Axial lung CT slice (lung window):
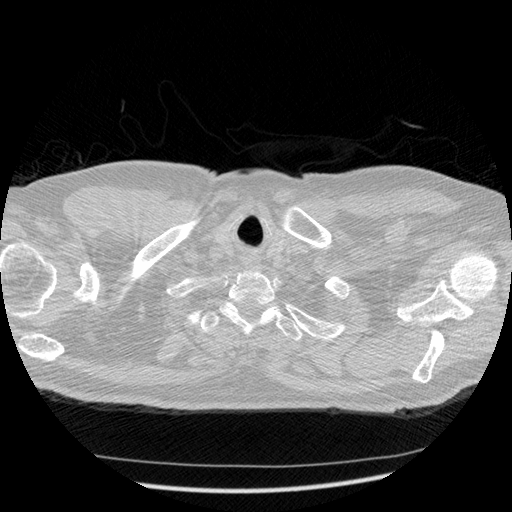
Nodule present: no